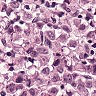
Metastatic tissue present: yes